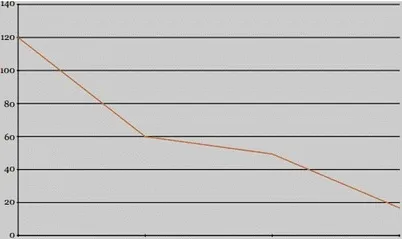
Evolution of the methyl bromide plasma levels.
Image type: chart (chart)